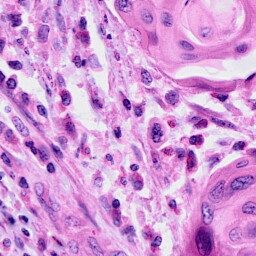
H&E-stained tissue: Cervix